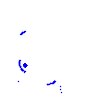
Particle: proton